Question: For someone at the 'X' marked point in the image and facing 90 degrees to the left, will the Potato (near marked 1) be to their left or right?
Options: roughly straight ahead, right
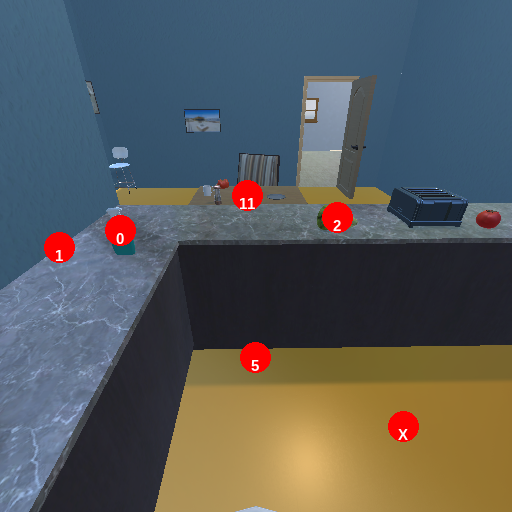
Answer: roughly straight ahead